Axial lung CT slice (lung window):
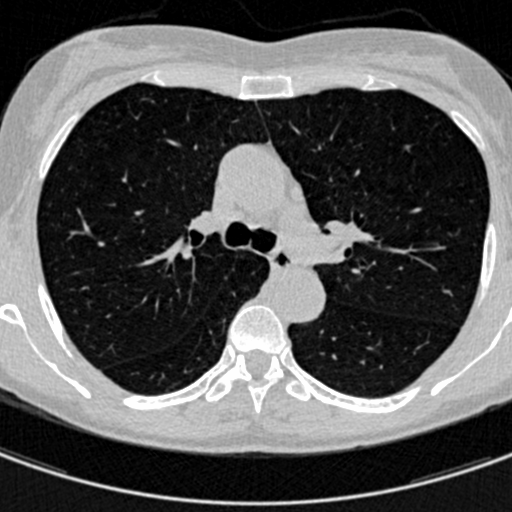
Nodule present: no